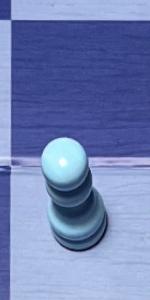
Label: Pawn_White